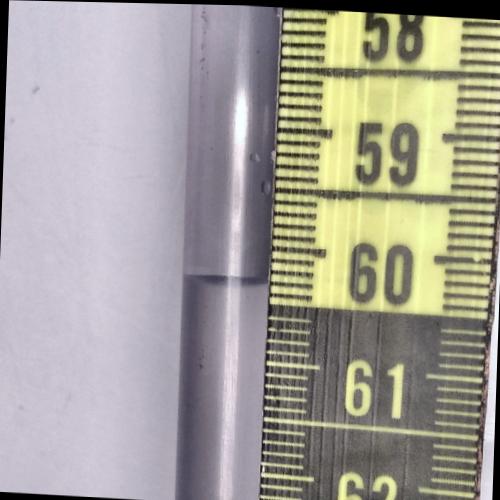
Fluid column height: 60.3 cm